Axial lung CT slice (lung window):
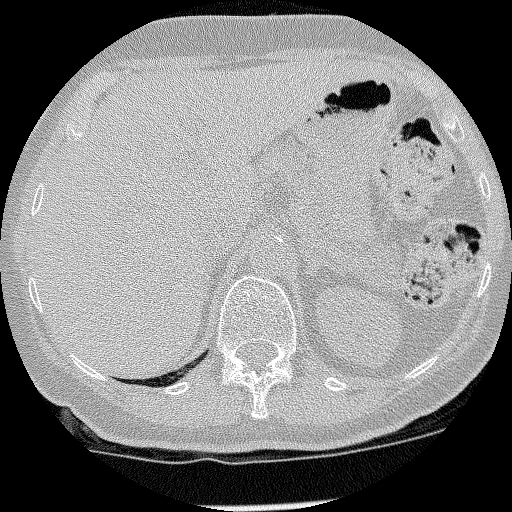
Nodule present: no